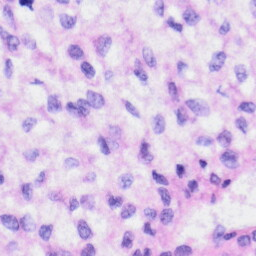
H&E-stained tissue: Liver